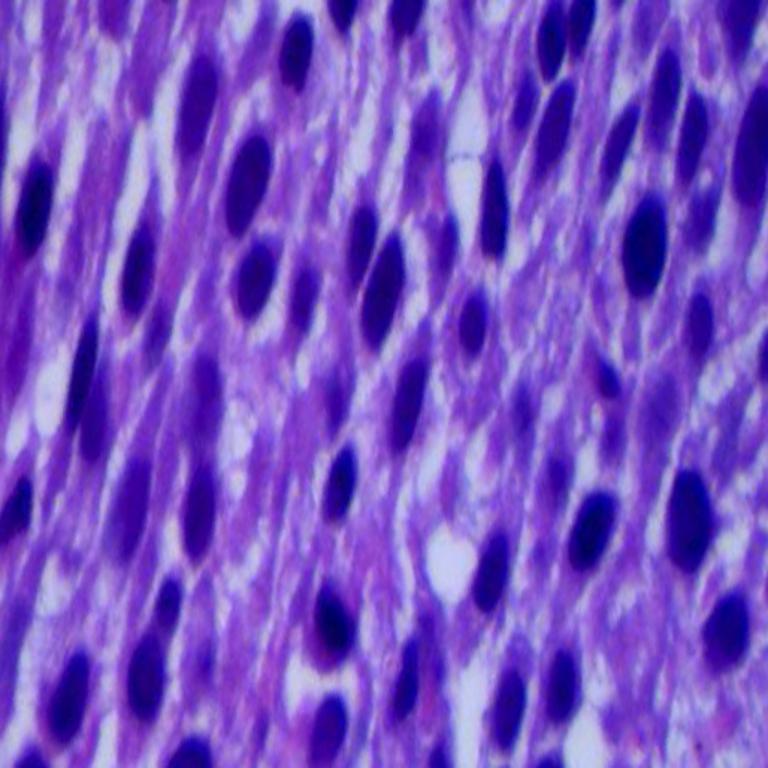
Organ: lung
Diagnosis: squamous carcinomas